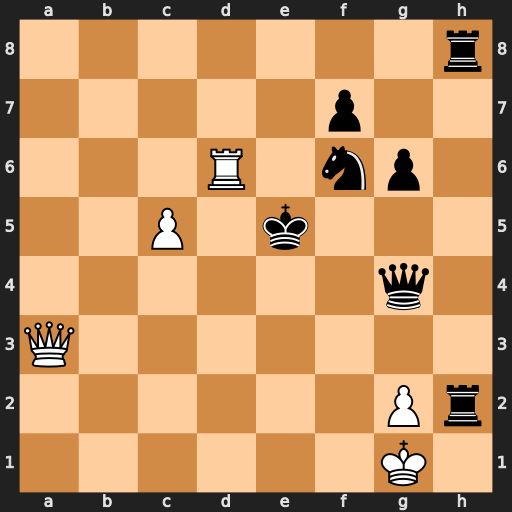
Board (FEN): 7r/5p2/3R1np1/2P1k3/6q1/Q7/6Pr/6K1
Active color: w
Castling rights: -
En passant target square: -
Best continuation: Qb2+ Kf4 Qf2+ Kg5 Qxf6+ Kh6 Qxh8+